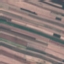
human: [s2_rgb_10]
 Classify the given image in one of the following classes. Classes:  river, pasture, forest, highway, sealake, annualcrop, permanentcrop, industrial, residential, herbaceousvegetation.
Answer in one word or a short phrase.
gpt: AnnualCrop